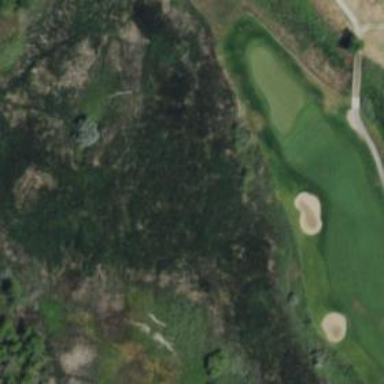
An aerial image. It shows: Golf course feature - water hazard.